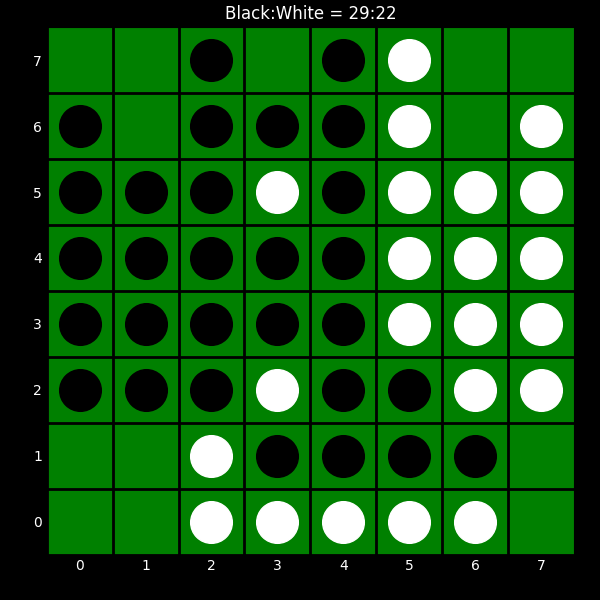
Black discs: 29
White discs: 22